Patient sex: F
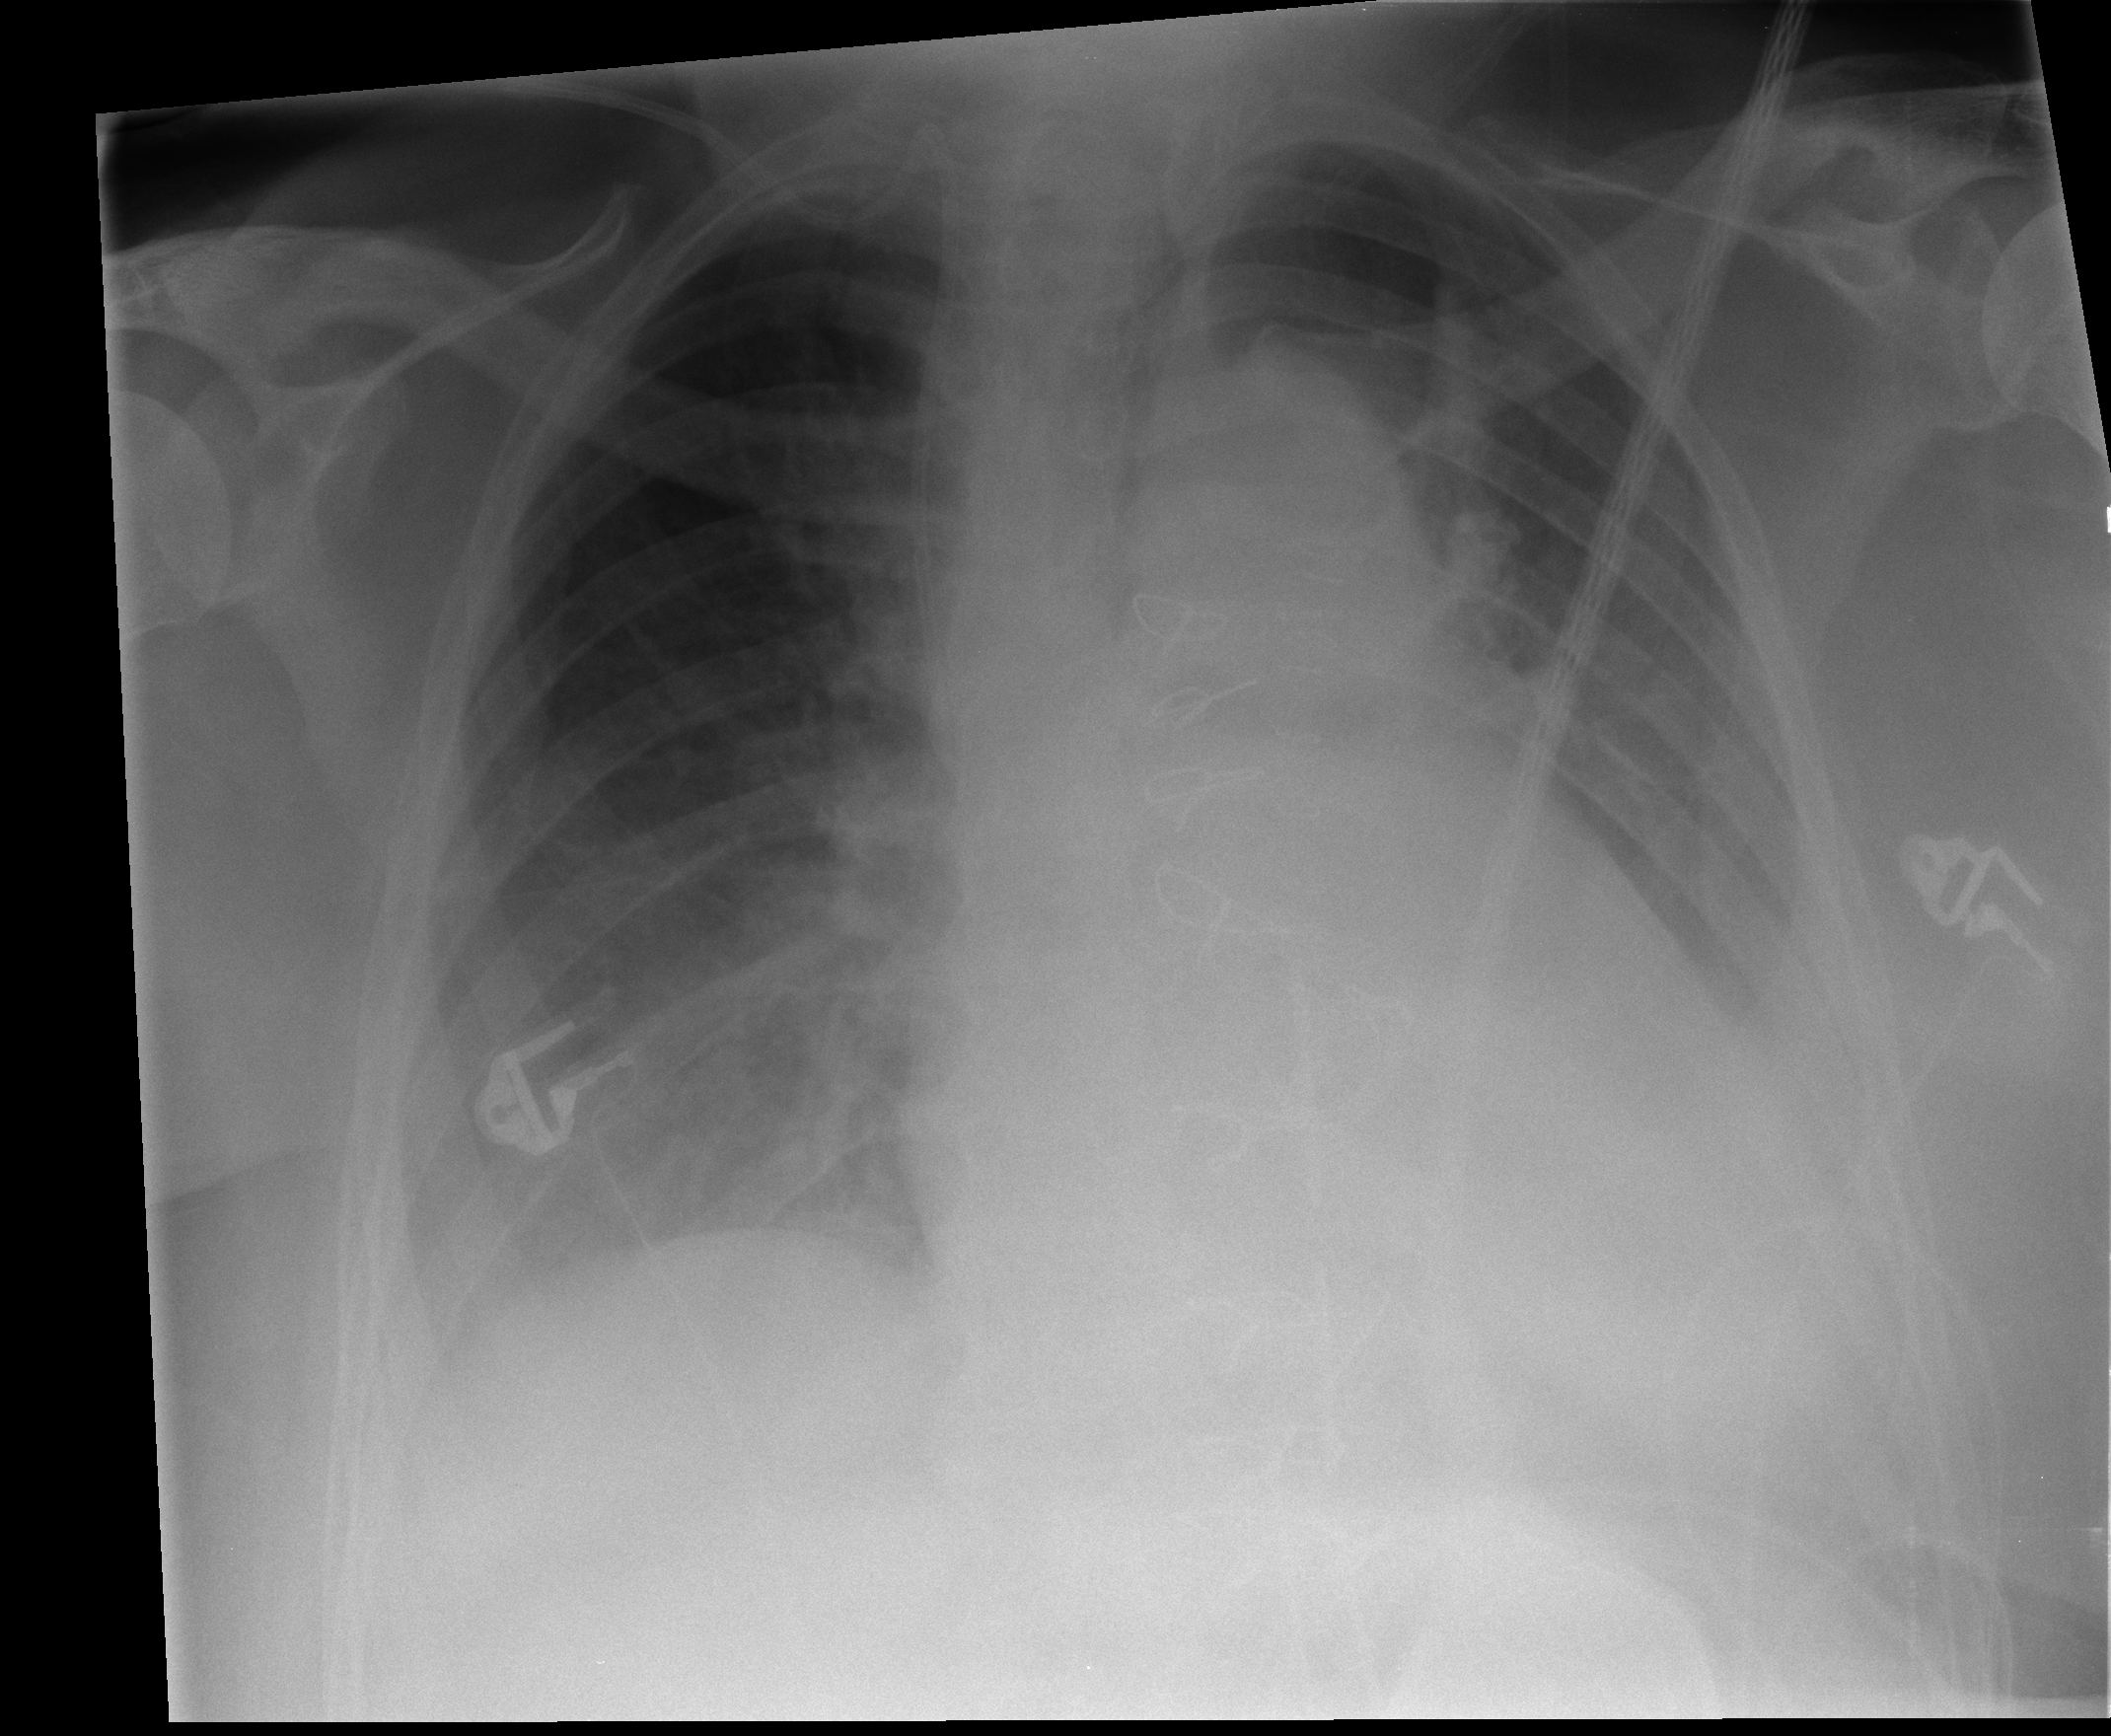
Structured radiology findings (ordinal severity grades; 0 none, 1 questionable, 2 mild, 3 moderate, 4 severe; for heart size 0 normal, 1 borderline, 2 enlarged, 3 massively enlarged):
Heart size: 2
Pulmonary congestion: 2
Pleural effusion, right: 0
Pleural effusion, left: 2
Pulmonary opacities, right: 0
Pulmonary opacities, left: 0
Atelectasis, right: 2
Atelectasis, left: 2